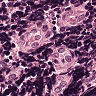
Metastatic tissue present: no